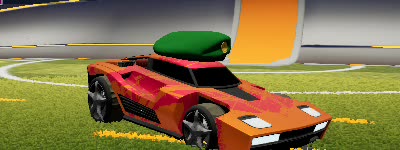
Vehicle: breakout